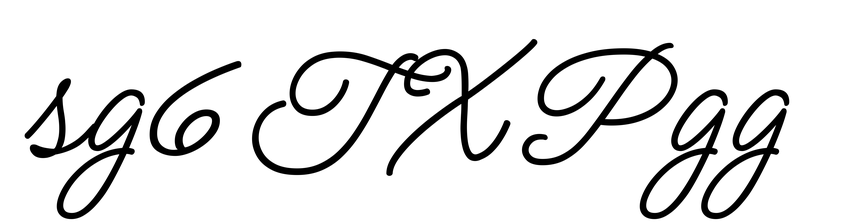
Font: MeowScript-Regular